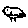
Label: bird